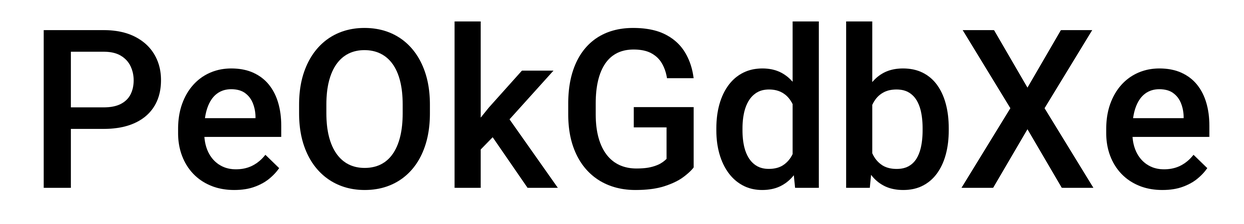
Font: Roboto_Medium